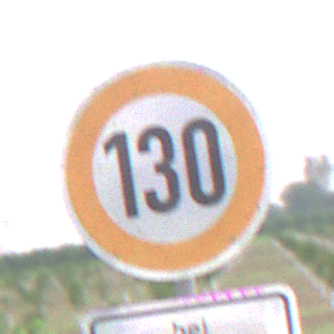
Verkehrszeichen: Geschwindigkeit130
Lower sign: BeiNaesse
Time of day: SunriseSunset
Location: Outdoor (Nature)
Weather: PartlyCloudy
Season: NotSpecified
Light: Natural